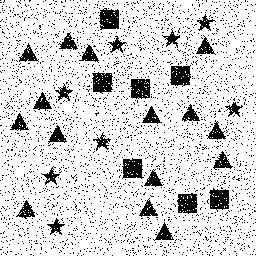
Squares: 7
Triangles: 15
Stars: 8
Total shapes: 30